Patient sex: M
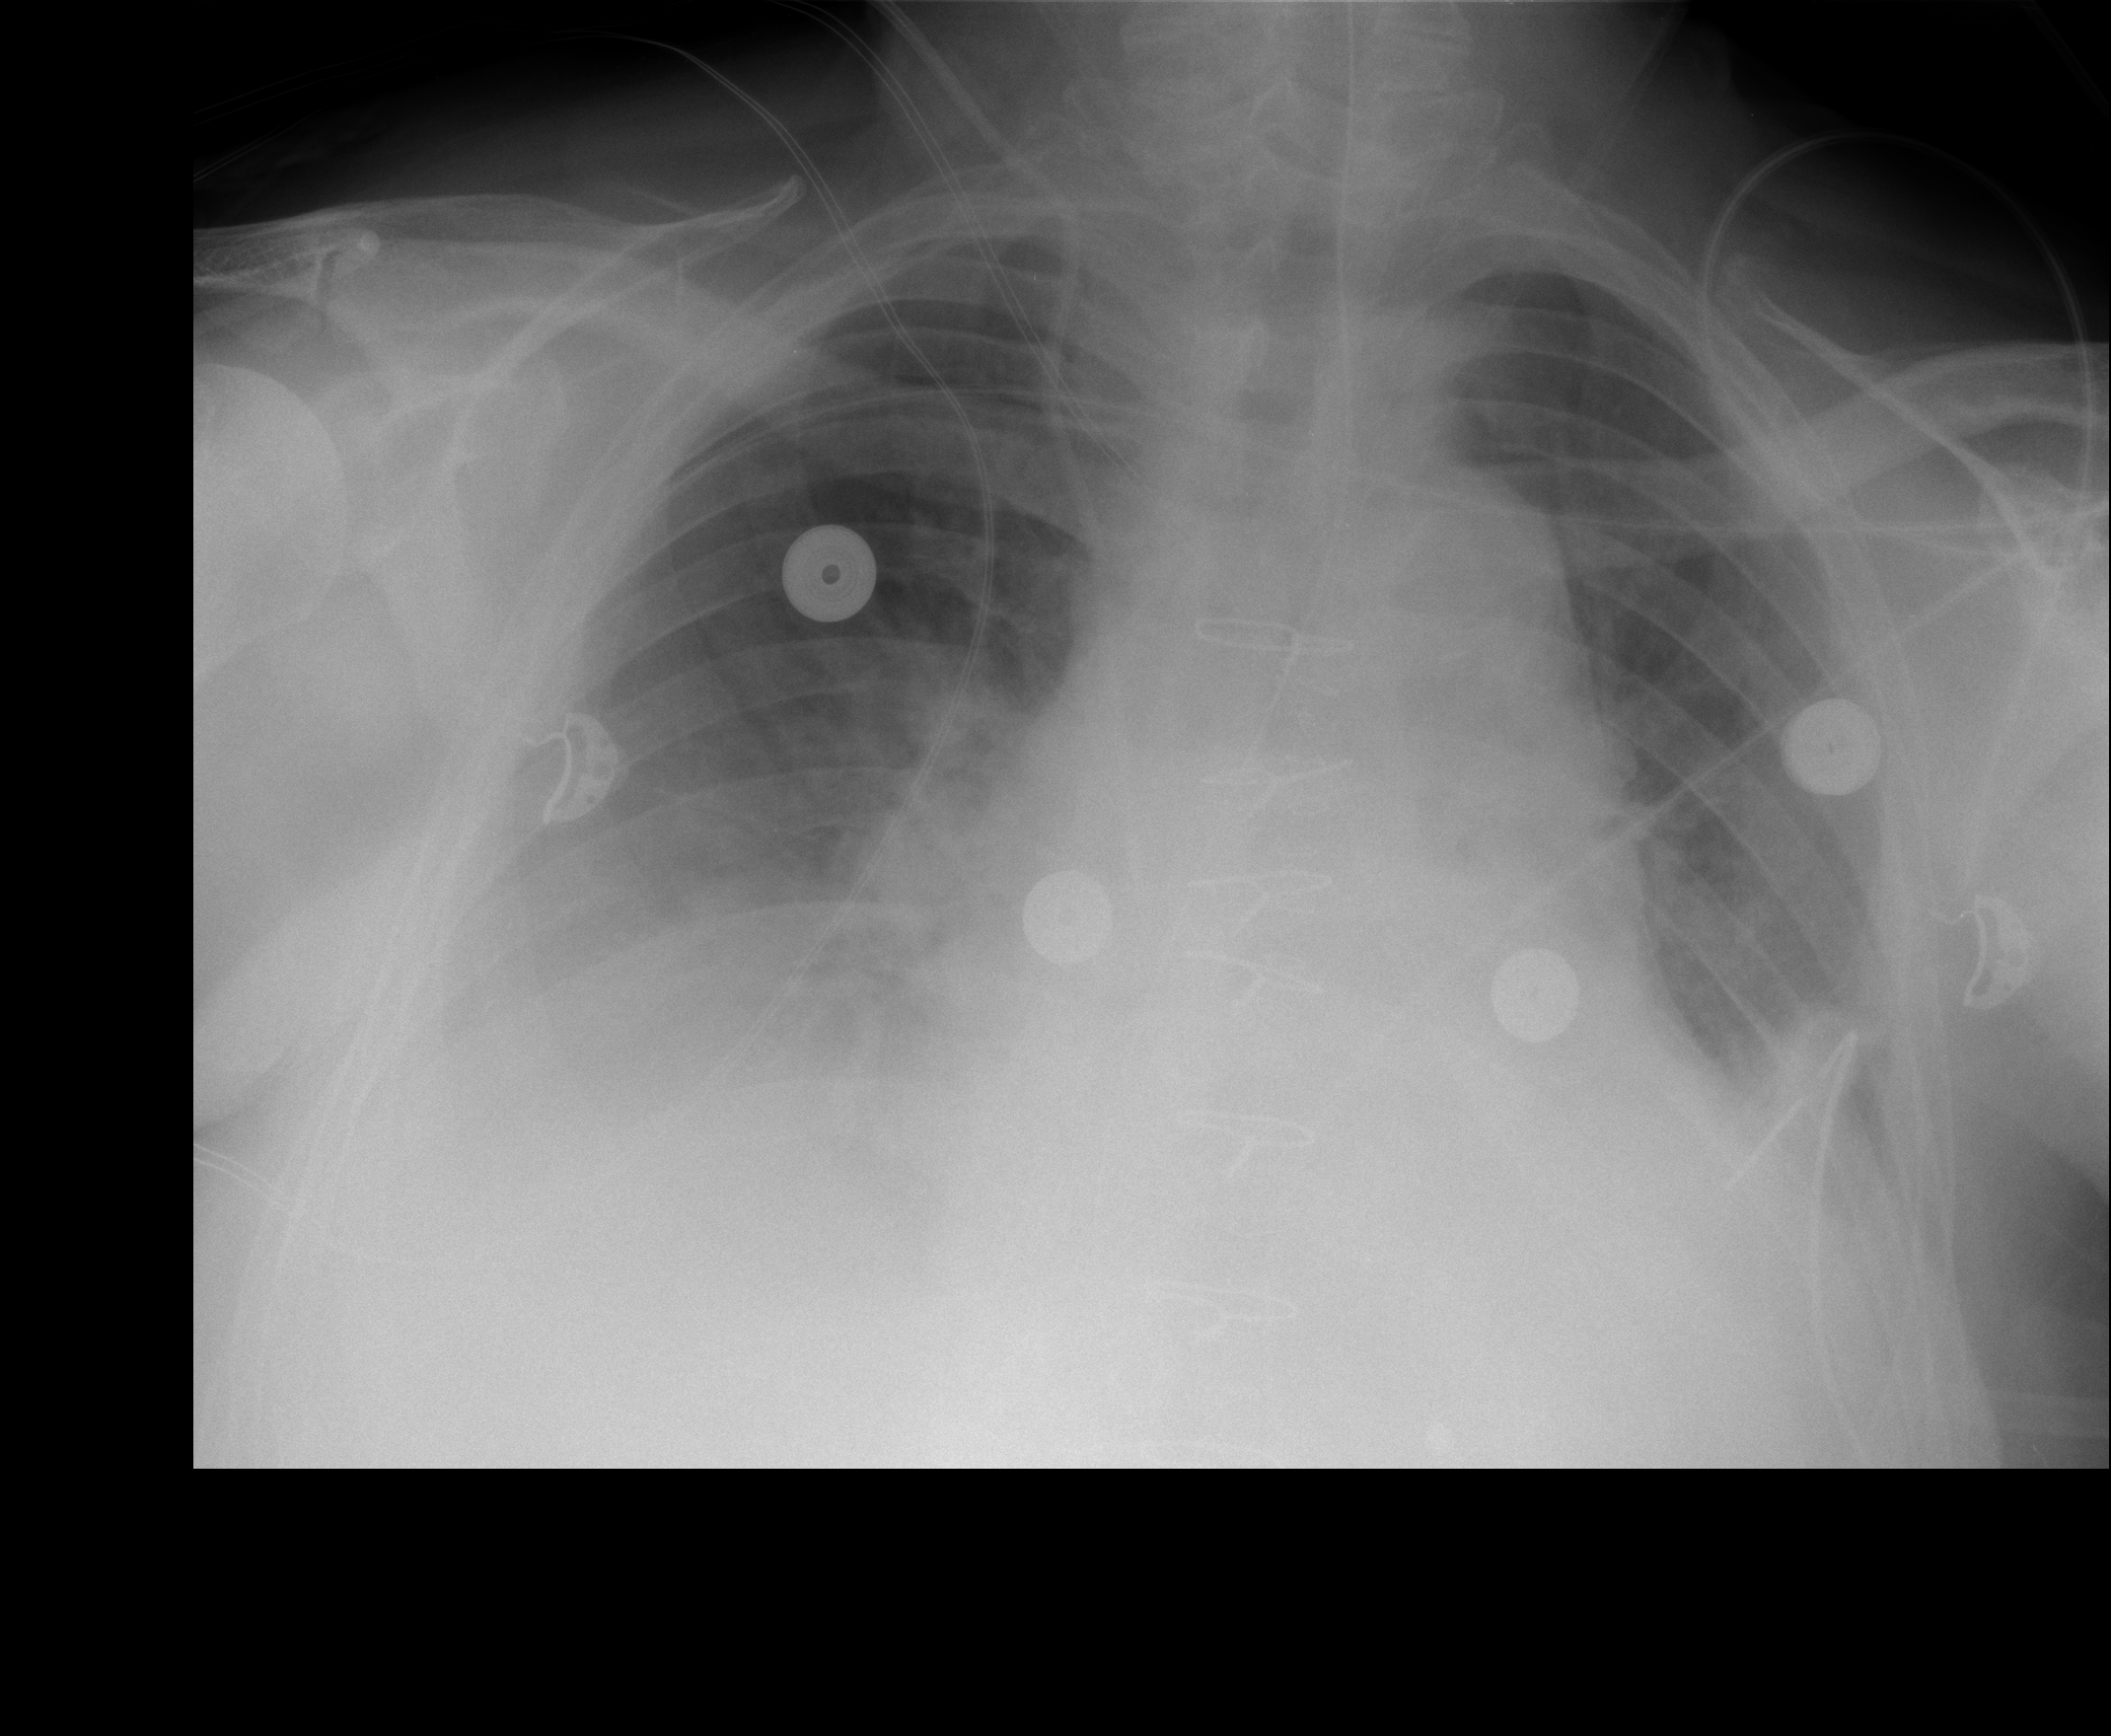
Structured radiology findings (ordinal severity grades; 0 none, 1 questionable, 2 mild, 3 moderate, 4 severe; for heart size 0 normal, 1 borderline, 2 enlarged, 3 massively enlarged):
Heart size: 2
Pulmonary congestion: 2
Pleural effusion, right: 3
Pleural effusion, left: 1
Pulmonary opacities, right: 1
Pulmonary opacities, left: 0
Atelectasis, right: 2
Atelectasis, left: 2